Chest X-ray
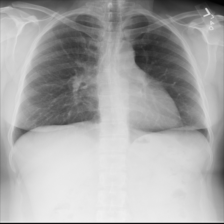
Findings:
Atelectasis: negative
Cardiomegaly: negative
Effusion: negative
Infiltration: negative
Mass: negative
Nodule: negative
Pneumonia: negative
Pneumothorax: negative
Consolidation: negative
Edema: negative
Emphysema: negative
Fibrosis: negative
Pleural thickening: negative
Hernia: negative